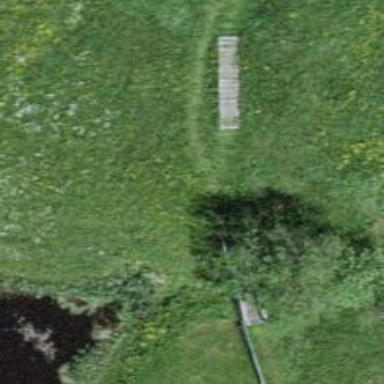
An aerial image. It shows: Boardwalk bridge over path.